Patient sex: F
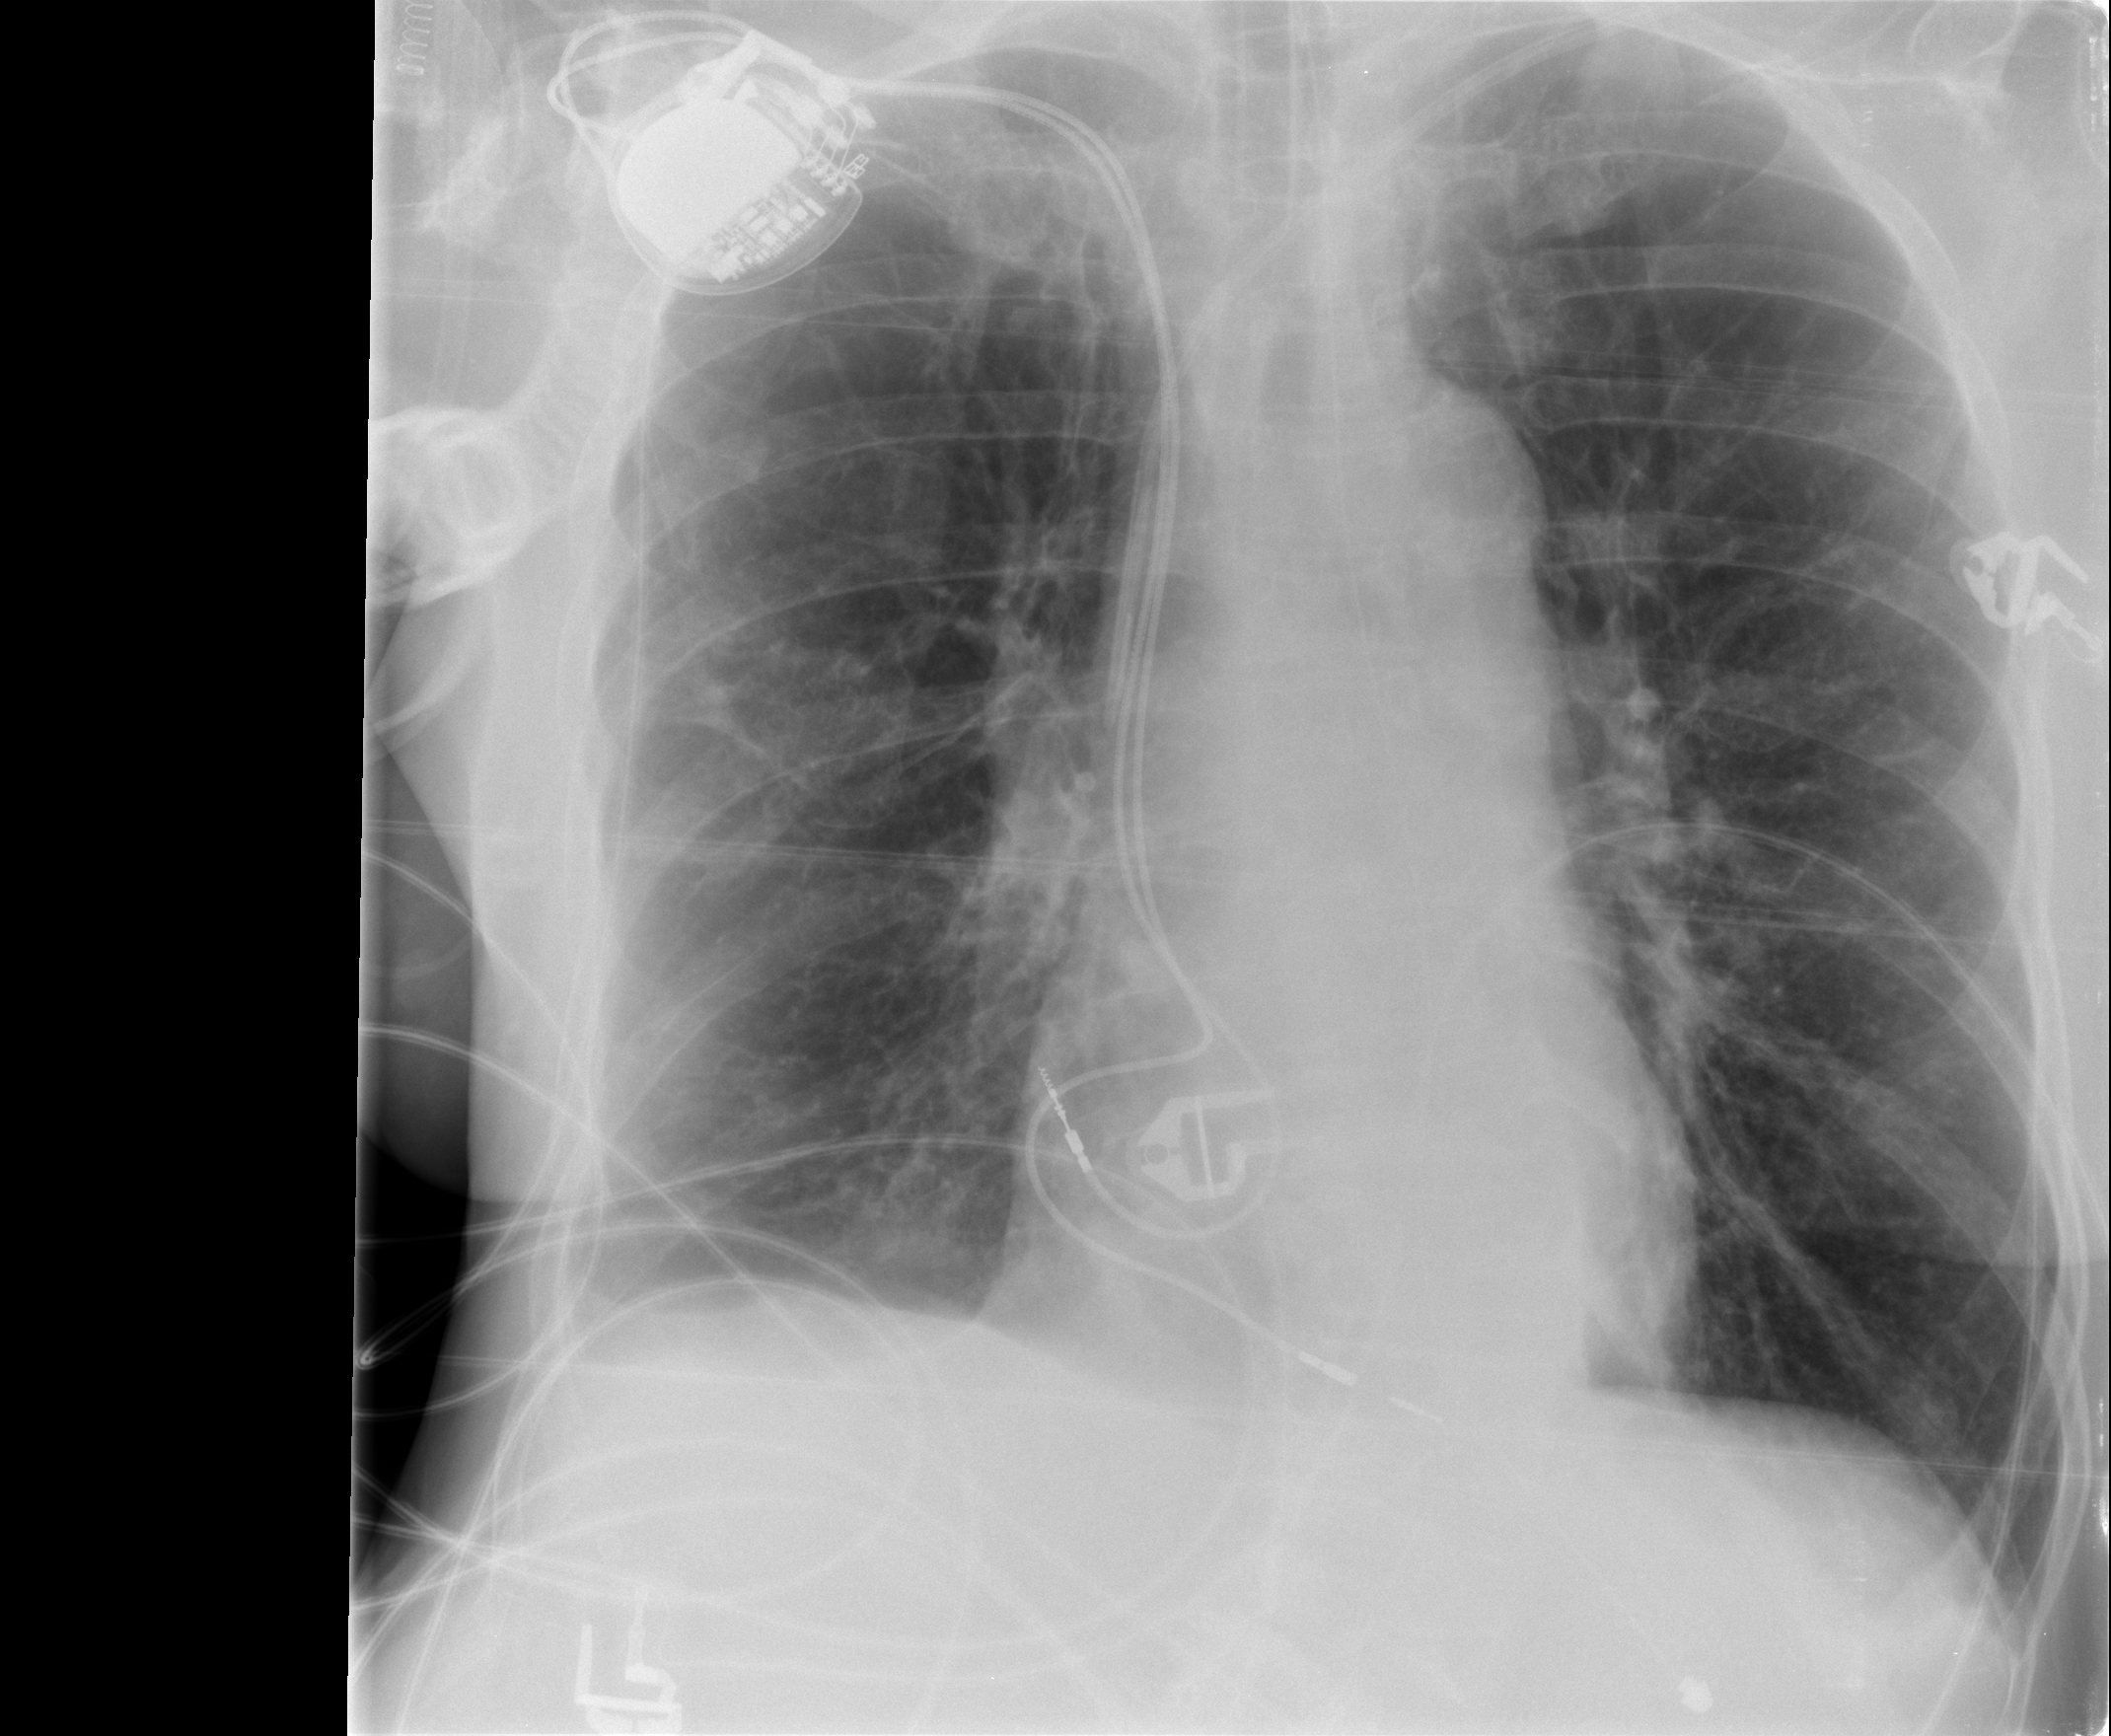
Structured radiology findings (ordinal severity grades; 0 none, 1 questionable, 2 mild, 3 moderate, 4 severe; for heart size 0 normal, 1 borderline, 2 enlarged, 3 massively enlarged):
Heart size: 0
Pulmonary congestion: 0
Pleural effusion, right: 2
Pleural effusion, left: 0
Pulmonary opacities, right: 1
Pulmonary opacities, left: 0
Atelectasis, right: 2
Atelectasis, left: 0